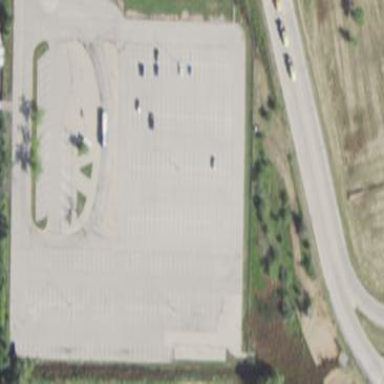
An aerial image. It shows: Parking area with surface parking. It includes park and ride facilities.